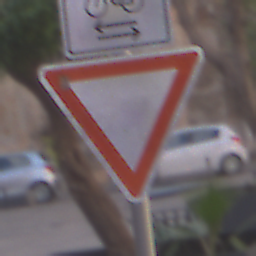
Verkehrszeichen: VorfahrtGewaehren
Zusatzzeichen oben: RichtungsangabeDurchPfeile9
Umgebung: Outdoor, Urban
Tageszeit: MorningAfternoon
Wetter: PartlyCloudy
Licht: Natural
Jahreszeit: NotSpecified
Kontrast: LowContrast